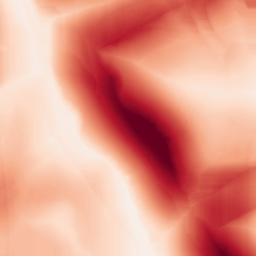
Category: morphological
Decomposition family: morphological_square
Decomposition parameters: operation: gradient
size: 50
Upsampling method: cubic_catmull_rom
Upsampling parameters: scale: 8
Upsampling scale: 8